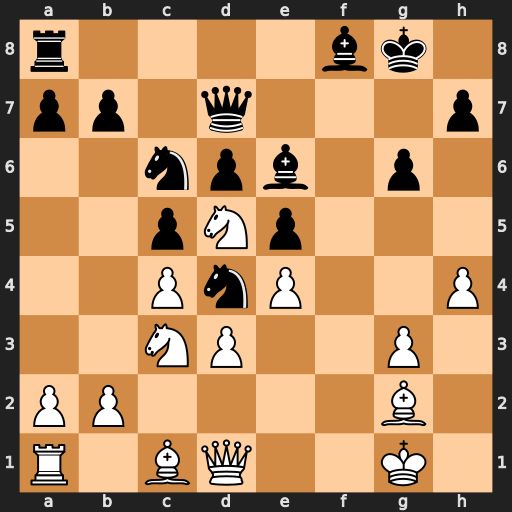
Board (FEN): r4bk1/pp1q3p/2npb1p1/2pNp3/2PnP2P/2NP2P1/PP4B1/R1BQ2K1
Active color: w
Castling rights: -
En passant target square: -
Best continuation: Nf6+ Kh8 Nxd7